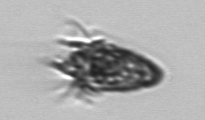
Label: Strombidium_tintinnodes